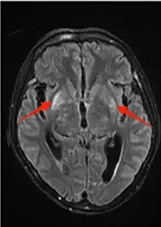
Imaging manifestations of Case 1 on cranial MRI. The T2 Flair sequence is as follows: Images (A, B) display small patchy abnormal signal foci symmetrically located at the base of the bilateral basal ganglia on January 4th.
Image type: radiology (mri)